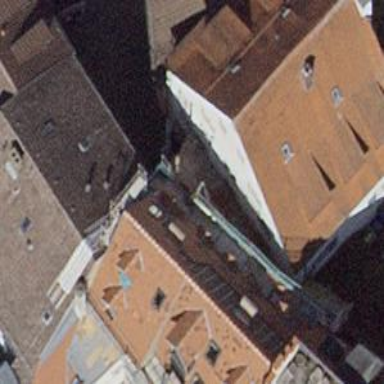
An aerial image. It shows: Bar.